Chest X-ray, PA view. Patient: 39 years old, sex M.
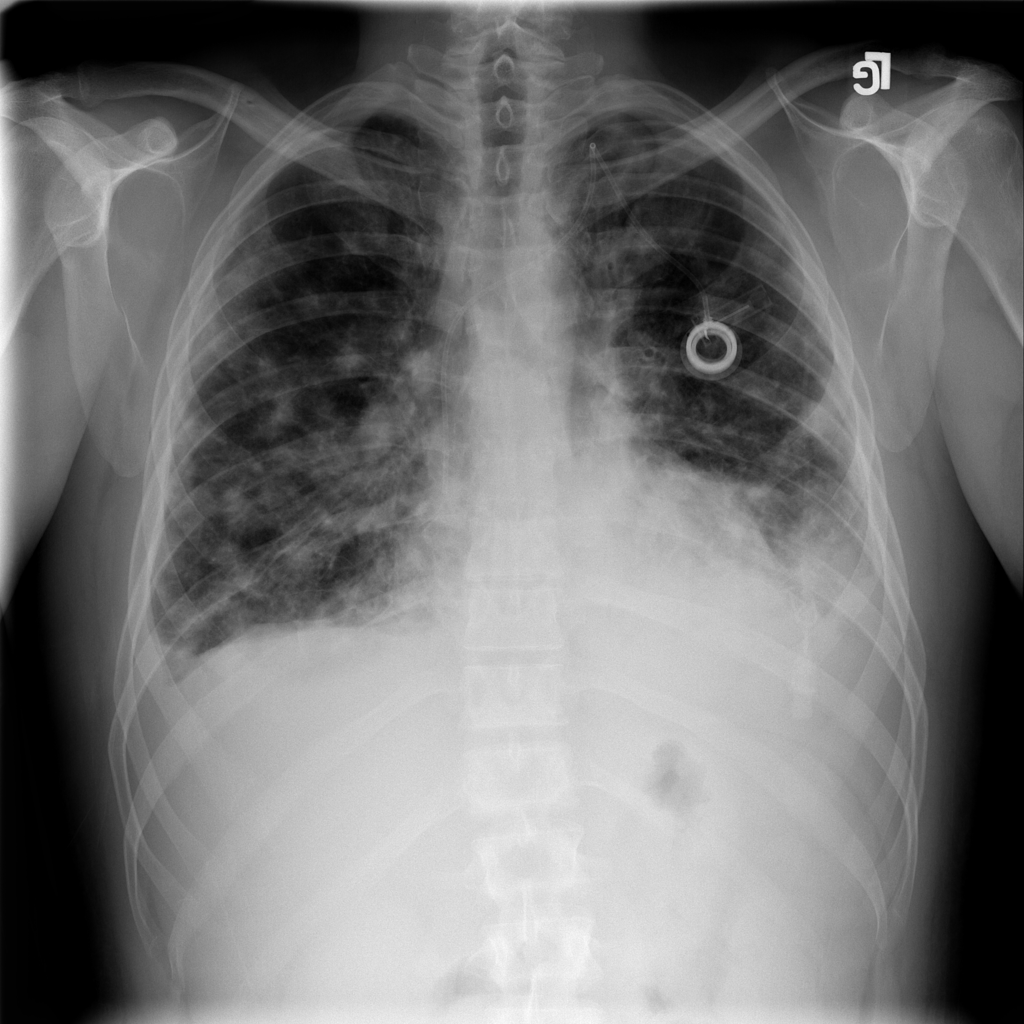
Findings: Effusion